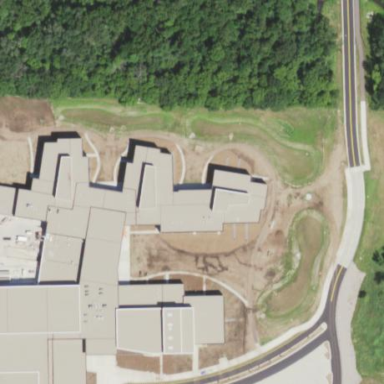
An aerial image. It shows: School building.